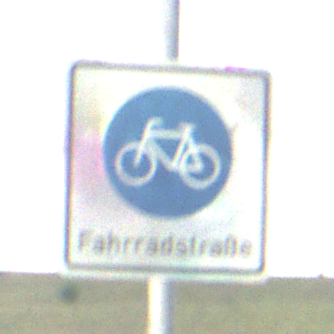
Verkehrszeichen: BeginnFahrradstrasse
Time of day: Night
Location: Outdoor (Nature)
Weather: Clear
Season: NotSpecified
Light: Natural